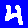
Digit: 4